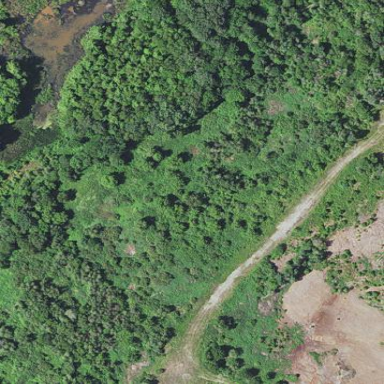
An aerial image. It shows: Forest with mixture of leaf types and cycles.